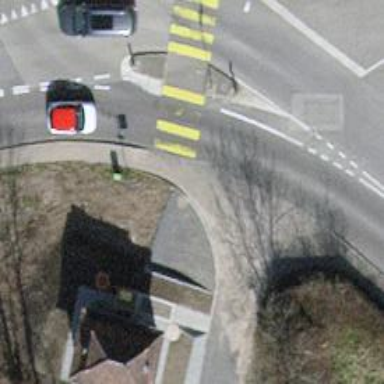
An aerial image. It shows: Asphalt footway with unmarked crossing.